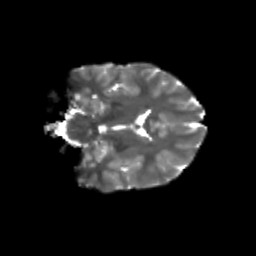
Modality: T2w
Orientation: coronal
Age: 9
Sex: male
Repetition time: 9.512 s
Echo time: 0.089 s